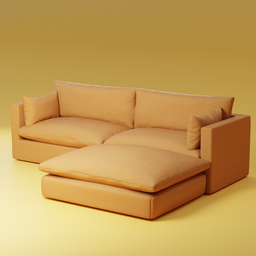
Label: furniture